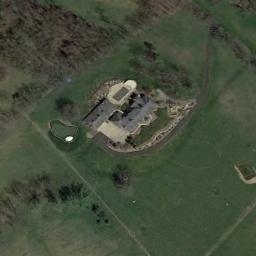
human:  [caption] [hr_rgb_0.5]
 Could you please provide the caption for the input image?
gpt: The sparse residential is on the grass next to some trees .

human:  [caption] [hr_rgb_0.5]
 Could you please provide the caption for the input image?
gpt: The sparse residential is surrounded by grass .

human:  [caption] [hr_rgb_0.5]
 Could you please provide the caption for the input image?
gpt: In sparse residential areas there are several houses of different sizes and several green trees surrounded by grass .

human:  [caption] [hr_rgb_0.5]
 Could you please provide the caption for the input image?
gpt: There are several houses among the lush woods .

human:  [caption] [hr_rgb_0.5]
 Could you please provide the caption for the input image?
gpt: A sparse residential area with a black building on the green meadow .